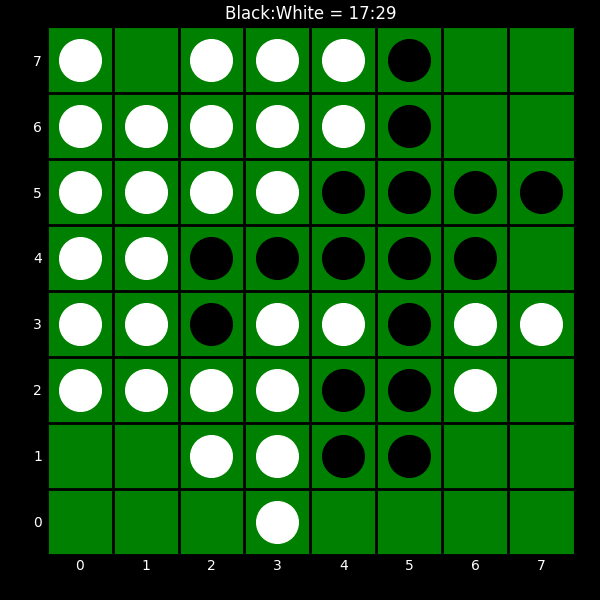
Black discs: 17
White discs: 29